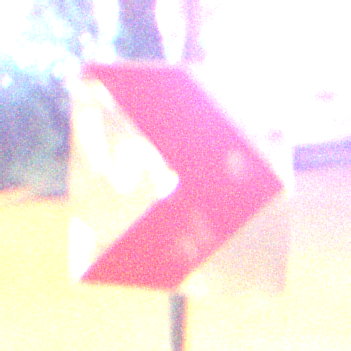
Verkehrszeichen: RichtungstafelnInKurvenKleinLinks
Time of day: Night
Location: Outdoor (Suburban)
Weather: PartlyCloudy
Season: NotSpecified
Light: Artificial